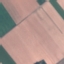
Land use / land cover class: AnnualCrop